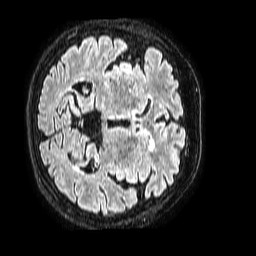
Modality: FLAIR
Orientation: axial
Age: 73
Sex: female
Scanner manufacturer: philips
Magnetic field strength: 1.5 T
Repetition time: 4.8 s
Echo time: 0.3 s